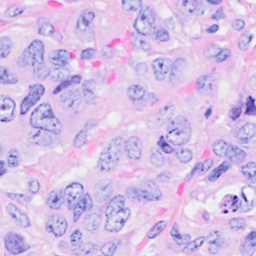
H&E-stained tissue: Breast